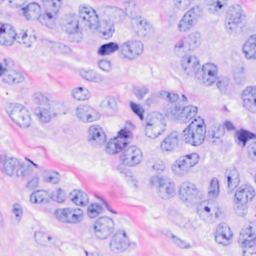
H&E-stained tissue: Breast